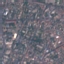
Label: Residential